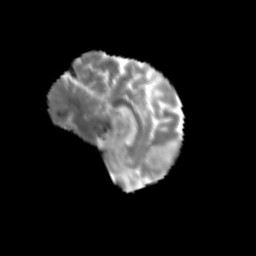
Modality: MD
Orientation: sagittal
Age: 74
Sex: female
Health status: ill
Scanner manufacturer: siemens
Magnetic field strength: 3 T
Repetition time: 8.7 s
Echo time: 0.11 s